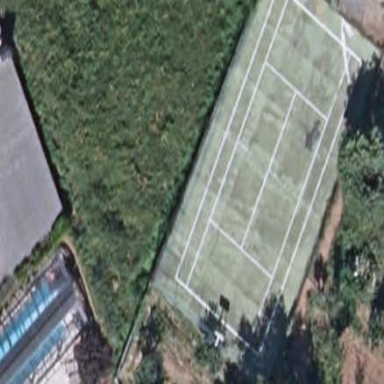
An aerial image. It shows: Tennis court in leisure pitch.